Question: For some unknown reason there seems to be a possible bug with all screenshot methods on the iPhone 6 simulator (and device). Whenever I call any of the screenshot methods including:
snapshotViewAfterScreenUpdates:
resizableSnapshotViewFromRect:
drawViewHierarchyInRect:
with afterScreenUpdates set to YES, the screen flickers. If set to NO, then no flicker occurs, but I am unable to get the functionality that I need.
These methods work fine with both iOS7.1 and iOS8 in all other simulators except for the iPhone 6 and 6+.
Strangely enough, if I start a brand new project using storyboards and try similar code I can't reproduce the flicker. I have attached a gif of the flicker using my non-storyboard project:

And here is the very simple view controller:
'''
@implementation TestSnapshotController
- (void)viewDidLoad
{
[super viewDidLoad];
self.navigationItem.leftBarButtonItem = [[UIBarButtonItem alloc] initWithTitle:@"Snap" style:UIBarButtonItemStylePlain target:self action:@selector(_snap)];
self.blueView = [UIView new];
self.blueView.backgroundColor = [UIColor blueColor];
self.blueView.frame = CGRectMake(100.0f, 100.0f, 100.0f, 100.0f);
[self.view addSubview:self.blueView];
}
- (void)_snap
{
[self.blueView snapshotViewAfterScreenUpdates:YES];
}
@end
'''
And here is my AppDelegate just in case:
'''
- (BOOL)application:(UIApplication *)application didFinishLaunchingWithOptions:(NSDictionary *)launchOptions {
self.window = [[UIWindow alloc] initWithFrame:[[UIScreen mainScreen] bounds]];
TestSnapshotController *testVC = [TestSnapshotController new];
UINavigationController *rootNavVC = [[UINavigationController alloc] initWithRootViewController:testVC];
self.window.rootViewController = rootNavVC;
self.window.backgroundColor = [UIColor whiteColor];
[self.window makeKeyAndVisible];
return YES;
}
'''
Any help would be greatly appreciated!
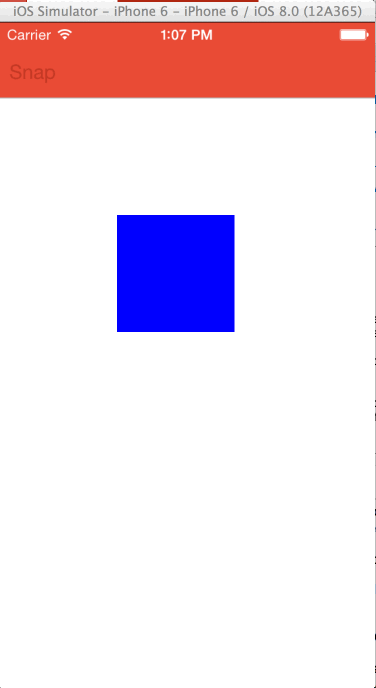
Answer: We are seeing this same issue when running the following code:
'''
[window drawViewHierarchyInRect:window.bounds afterScreenUpdates:YES];
'''
The only solution that we have found so far is to make sure that the application has launch images sized for the iPhone 6 and 6+ and then we no longer are getting the flickering.